Aerial crown-view tile of a tropical tree (Barro Colorado Island, Panama), acquired 20240716:
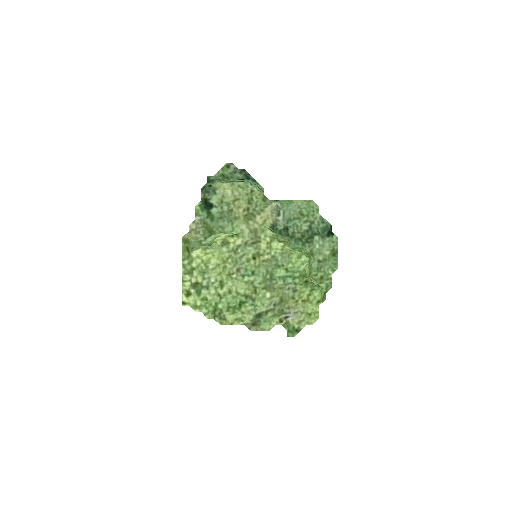
Species: Aiouea montana
GBIF accepted scientific name: Aiouea montana
Crown area: 29.66 m²